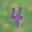
Label: 4